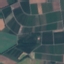
Label: PermanentCrop